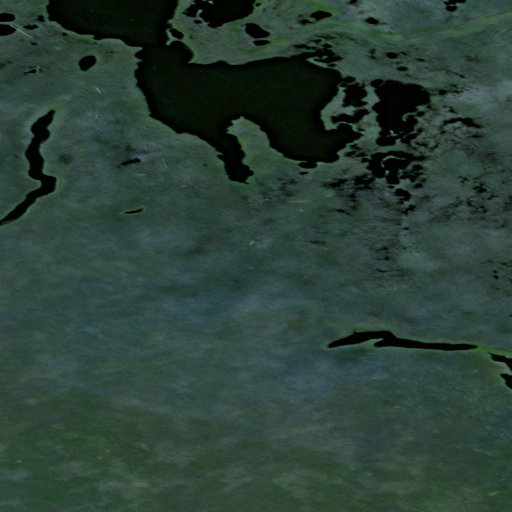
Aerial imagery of island in Alaska named Nunaktuk Island containing only unknown